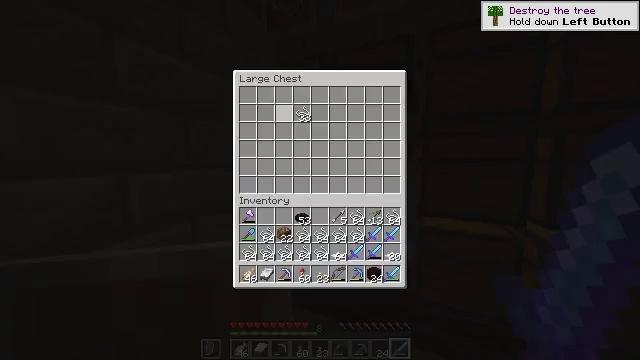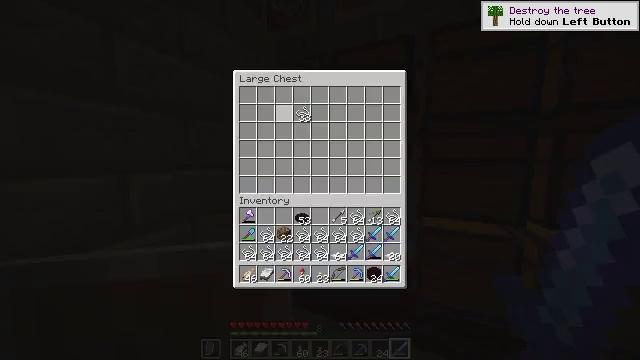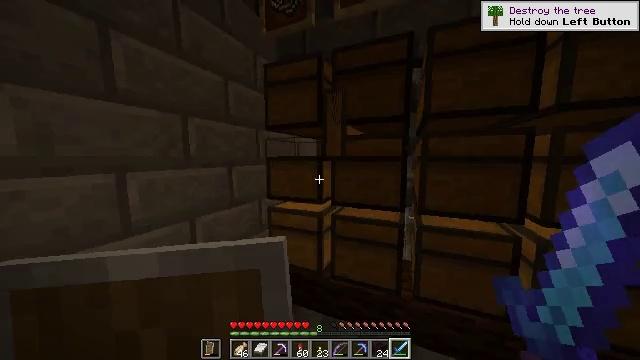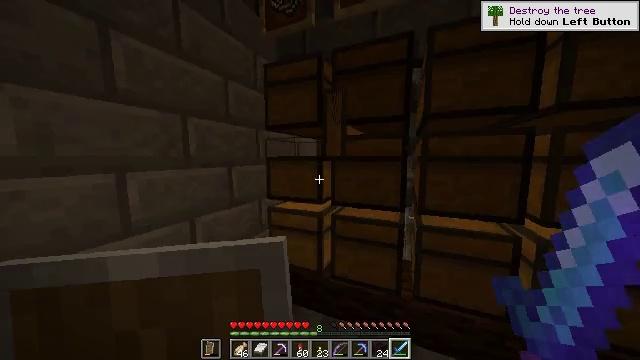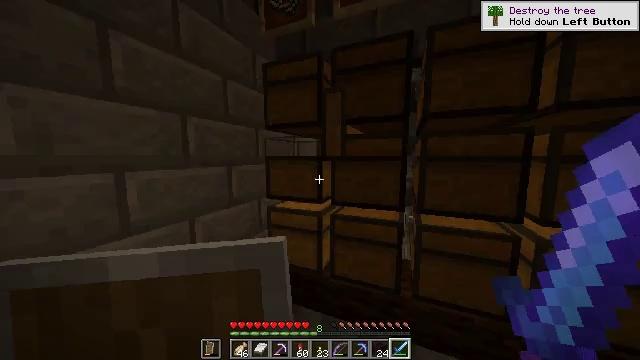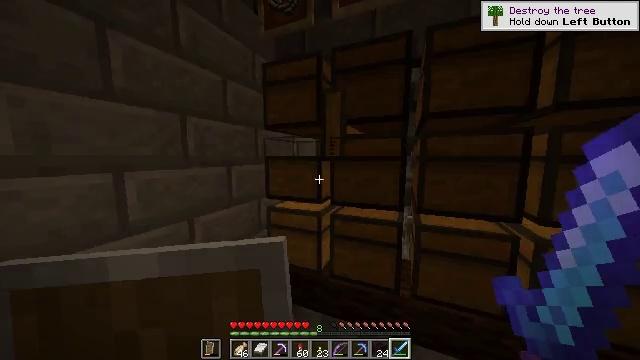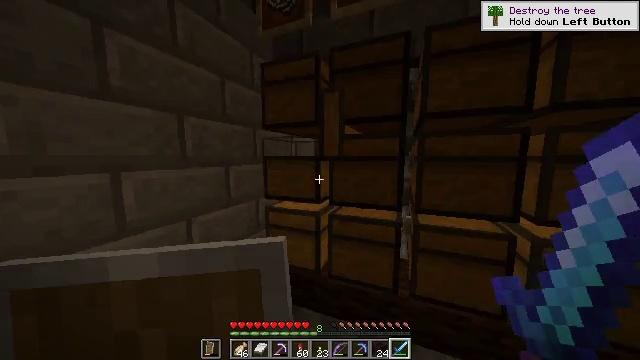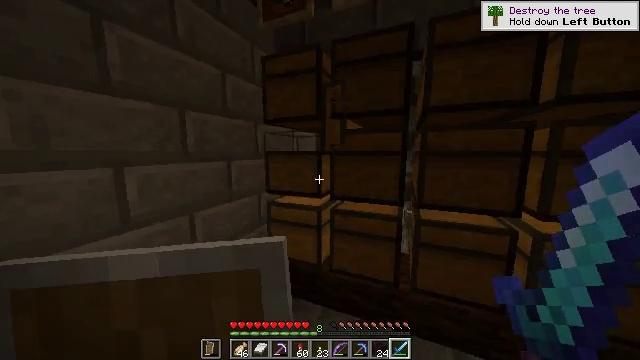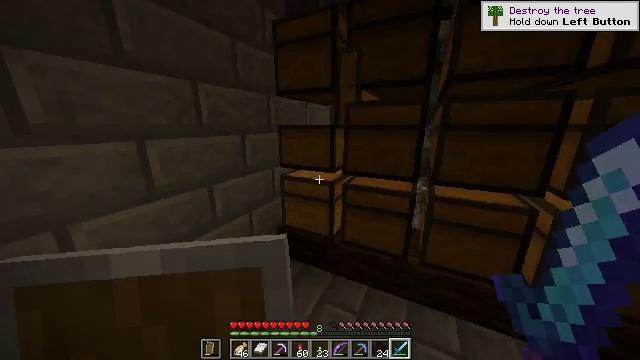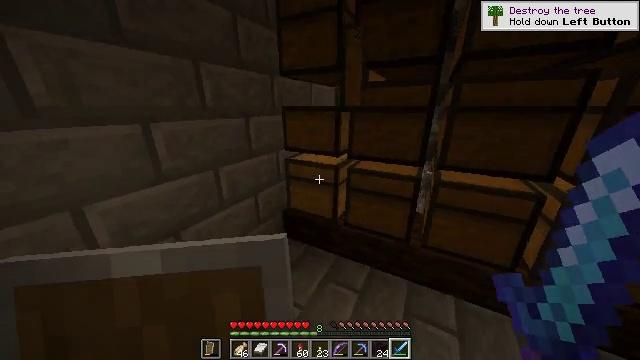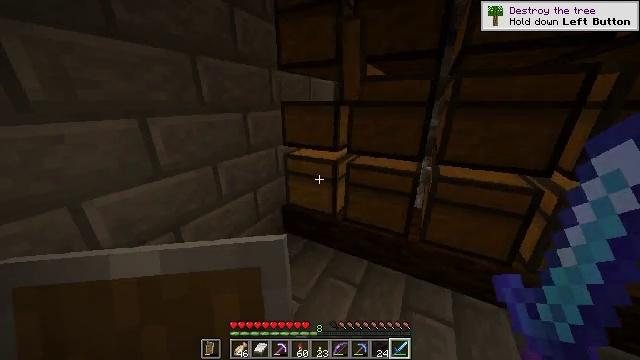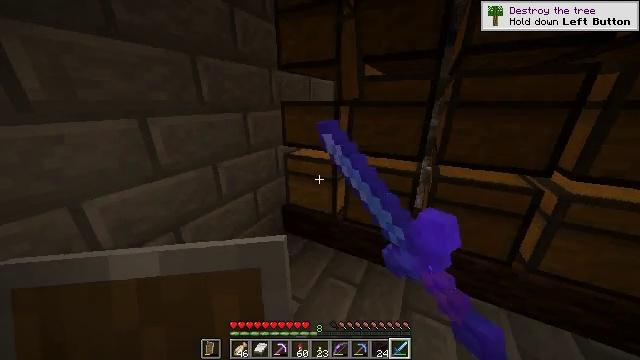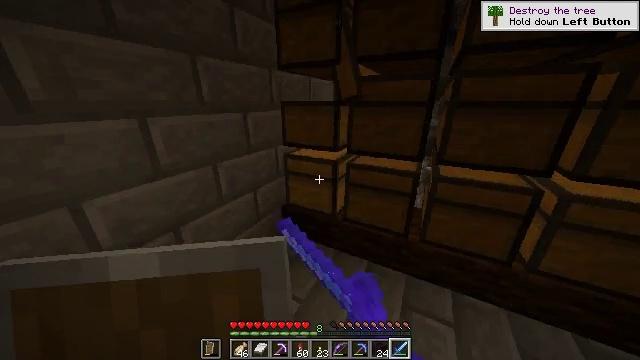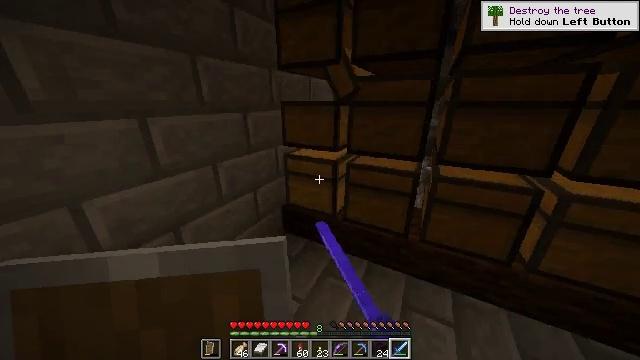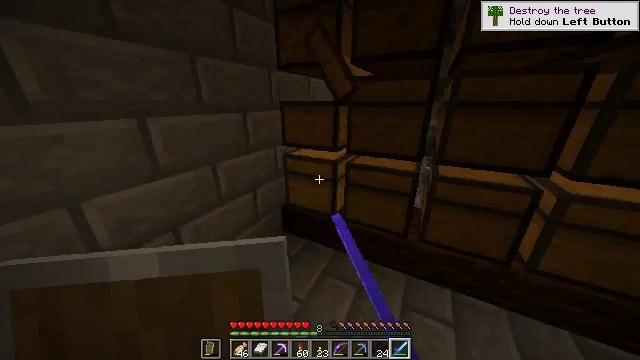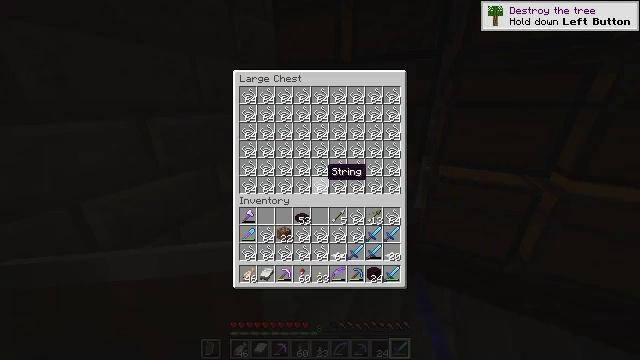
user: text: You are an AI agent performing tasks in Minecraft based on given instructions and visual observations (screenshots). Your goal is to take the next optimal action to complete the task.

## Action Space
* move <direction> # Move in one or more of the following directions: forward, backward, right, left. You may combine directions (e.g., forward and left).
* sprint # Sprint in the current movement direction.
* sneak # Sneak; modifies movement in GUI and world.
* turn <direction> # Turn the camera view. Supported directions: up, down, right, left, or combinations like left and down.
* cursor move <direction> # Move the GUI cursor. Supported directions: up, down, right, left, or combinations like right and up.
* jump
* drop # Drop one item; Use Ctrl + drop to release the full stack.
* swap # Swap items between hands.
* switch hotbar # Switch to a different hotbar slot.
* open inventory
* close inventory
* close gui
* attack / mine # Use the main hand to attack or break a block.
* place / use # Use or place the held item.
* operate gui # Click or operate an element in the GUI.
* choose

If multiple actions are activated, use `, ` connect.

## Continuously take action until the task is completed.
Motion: motion action
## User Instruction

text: Remove a white carpet from the inventory.
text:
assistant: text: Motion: sneak, open gui
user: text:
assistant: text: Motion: sneak
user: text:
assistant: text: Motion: close gui
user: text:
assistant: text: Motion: no_op
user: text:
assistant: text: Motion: no_op
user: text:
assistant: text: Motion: no_op
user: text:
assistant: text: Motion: turn down
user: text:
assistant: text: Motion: turn left and down
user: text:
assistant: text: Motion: turn left and down
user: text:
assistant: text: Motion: turn down, use / place
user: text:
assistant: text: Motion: use / place
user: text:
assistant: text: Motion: no_op
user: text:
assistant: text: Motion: no_op
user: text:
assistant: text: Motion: no_op
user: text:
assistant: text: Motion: open gui
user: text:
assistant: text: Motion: no_op
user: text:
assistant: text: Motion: no_op
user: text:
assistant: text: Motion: sneak, cursor move right
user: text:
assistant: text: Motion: sneak, cursor move right
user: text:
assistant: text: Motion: sneak, cursor move right
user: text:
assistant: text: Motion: sneak, cursor move right
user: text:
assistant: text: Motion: sneak, cursor move right
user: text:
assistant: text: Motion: sneak
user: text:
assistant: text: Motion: sneak, choose
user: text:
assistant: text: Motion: sneak, choose
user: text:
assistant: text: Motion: sneak, cursor move left
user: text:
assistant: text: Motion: sneak, choose
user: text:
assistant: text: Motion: sneak, choose
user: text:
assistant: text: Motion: sneak, cursor move left
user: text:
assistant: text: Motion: sneak